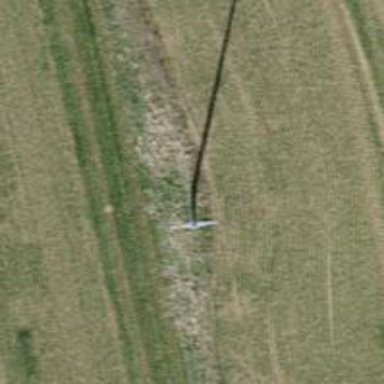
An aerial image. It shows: Power pole.